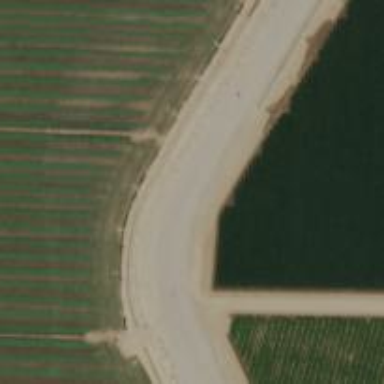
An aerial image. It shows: Irrigation canal designed for service purposes.